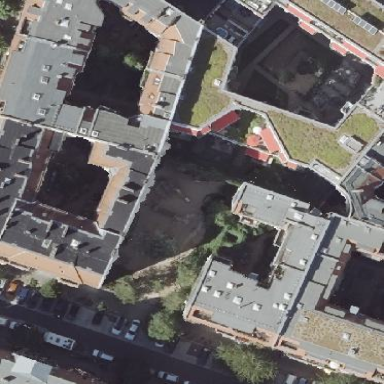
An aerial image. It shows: Residential apartments with double saltbox roof shape.